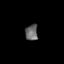
Tissue: lung
Cell type: Epithelial cells
Senescence score: 0.238
Nuclear area (px): 194
Mean DAPI intensity: 104.041